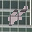
Label: 4